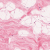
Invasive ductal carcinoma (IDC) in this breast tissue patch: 0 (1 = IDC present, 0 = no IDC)